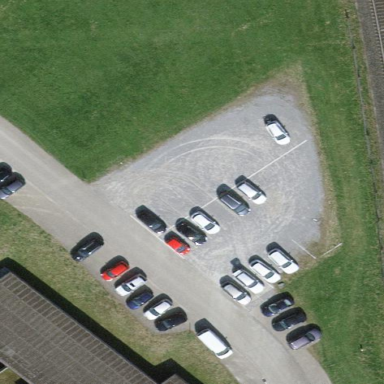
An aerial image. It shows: Parking area with gravel surface.